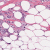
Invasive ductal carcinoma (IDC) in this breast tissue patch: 1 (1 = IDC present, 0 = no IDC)